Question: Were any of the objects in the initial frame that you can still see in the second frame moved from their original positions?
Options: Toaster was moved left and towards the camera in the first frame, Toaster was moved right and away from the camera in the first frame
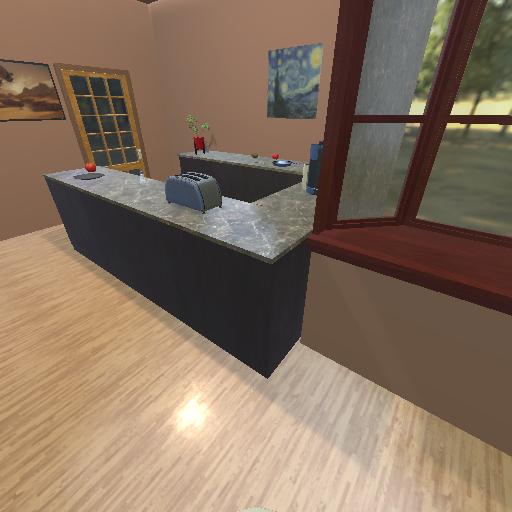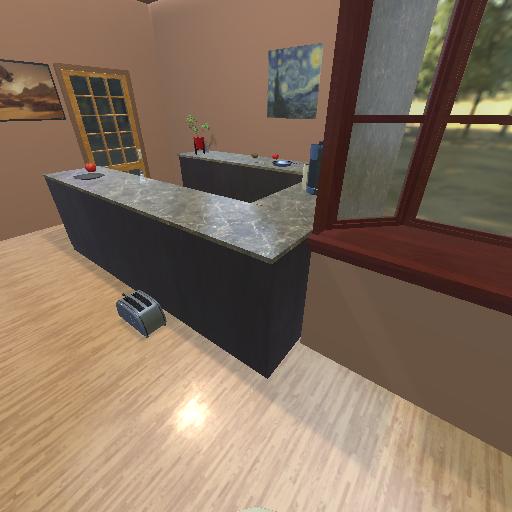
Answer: Toaster was moved left and towards the camera in the first frame